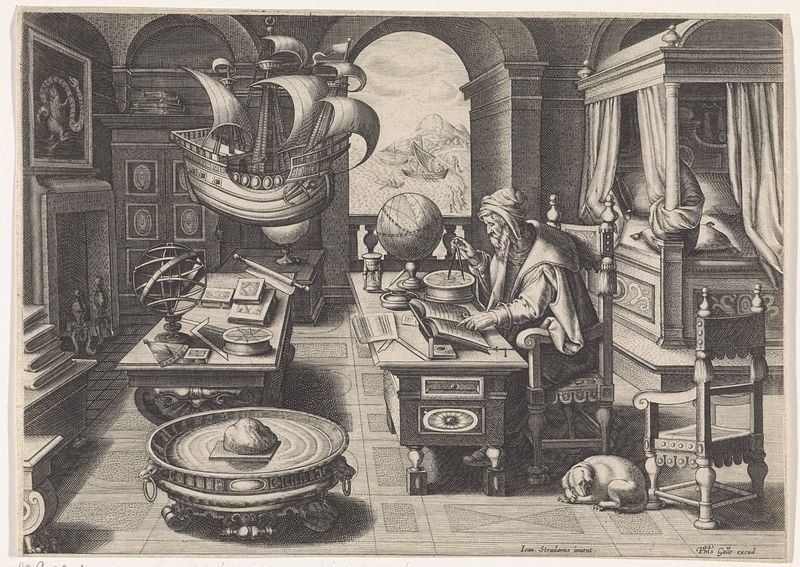
Titel: Uitvinding van het kompas
Künstler: Jan (II) Collaert
Standort: Amsterdam
Institution: Rijksmuseum
Schlagwörter: fenster, tisch, tische, ausblick, hund, bild, kamin, schiff, bücher, schrank, bett, stube, buch, becken, stich, gelehrter, stundenglas, globus, winkel, bogenfenster, zirkel, experiment, astronomie, wasserschale, sanduhr